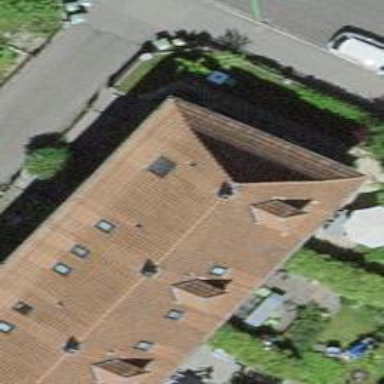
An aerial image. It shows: Residential building with hipped roof made of maroon roof tiles. The roof tiles are placed across the hipped shape of the roof.